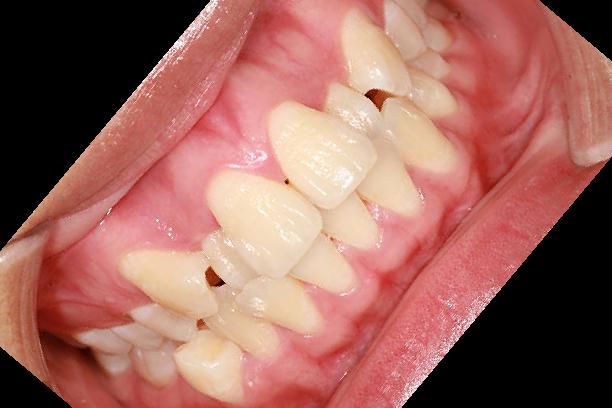
Condition: Gingivitis